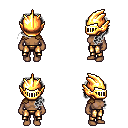
a pixel art fantasy rpg character, female body template, human, dark skin, leather shoulder armor, gold greaves, gray princess hairstyle, gold helm, four views (front, back, left, right), 2x2 character sprite sheet, small pixel art, hard edges, no anti-aliasing